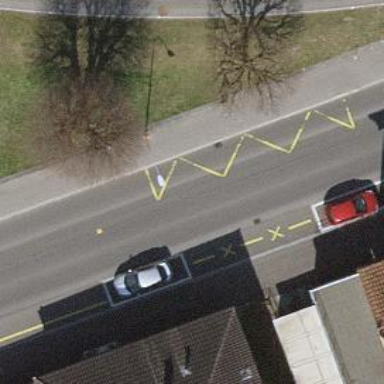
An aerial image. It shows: Bus stop along the road.